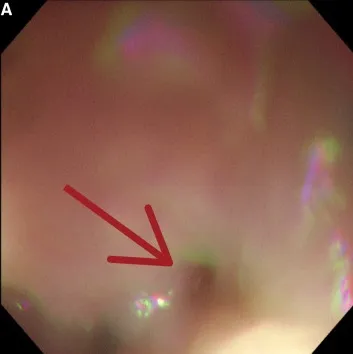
Upper gastrointestinal endoscopy revealing. An esophageal lesion (red arrow head).
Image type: endoscopy (gi_endoscopy)